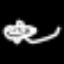
Label: airplane